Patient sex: M
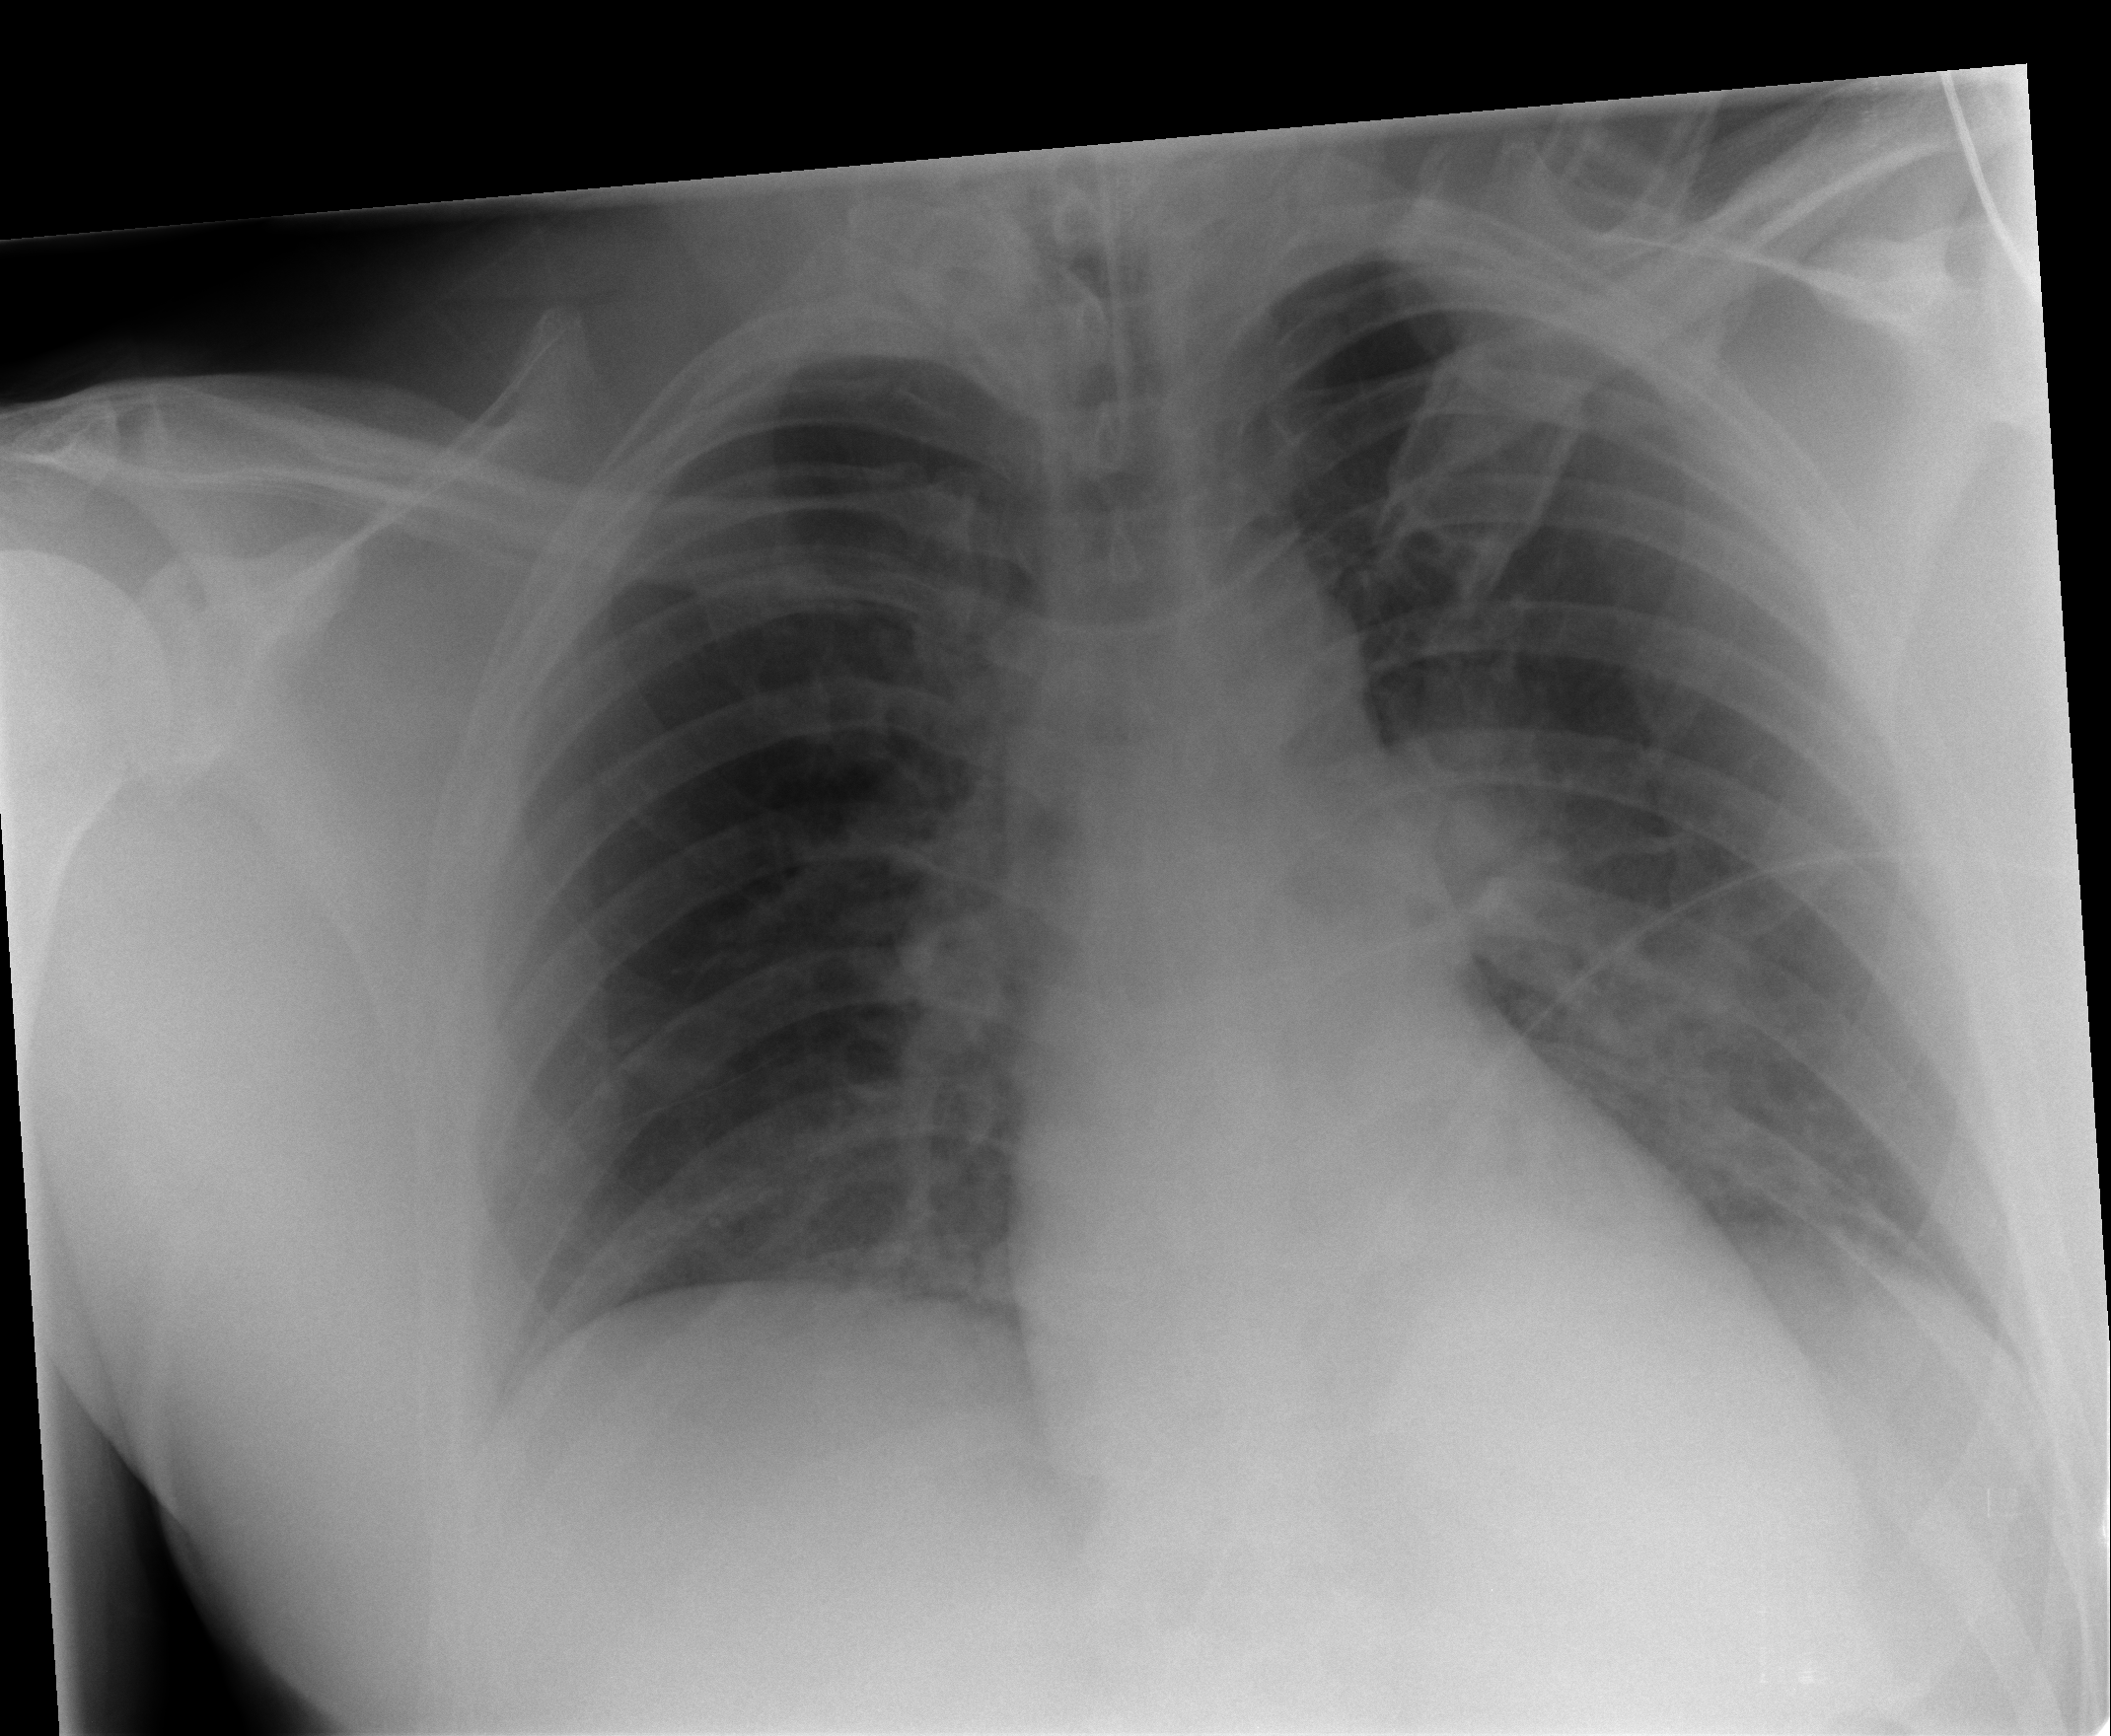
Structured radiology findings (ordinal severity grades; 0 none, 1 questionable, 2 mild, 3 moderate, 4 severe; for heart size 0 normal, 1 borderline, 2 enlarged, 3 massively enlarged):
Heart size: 2
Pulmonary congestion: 1
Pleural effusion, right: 0
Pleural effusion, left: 2
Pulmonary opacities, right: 0
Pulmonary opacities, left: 2
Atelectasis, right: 0
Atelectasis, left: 2